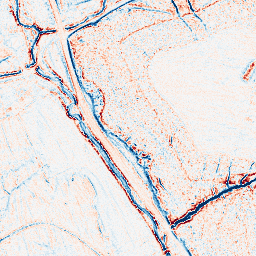
Category: edge_preserving
Decomposition family: anisotropic_diffusion
Decomposition parameters: iterations: 20
kappa: 100
gamma: 0.05
Upsampling method: bicubic_16x
Upsampling parameters: scale: 16
Upsampling scale: 16